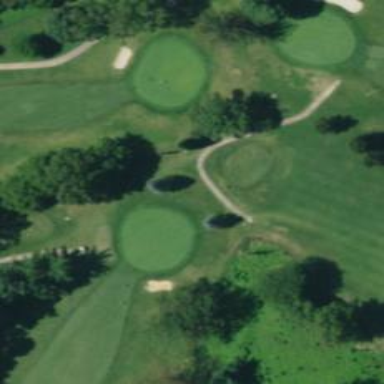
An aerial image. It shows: Well-maintained footway that resembles grade1 track. It is likely path used for golfing.